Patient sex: M
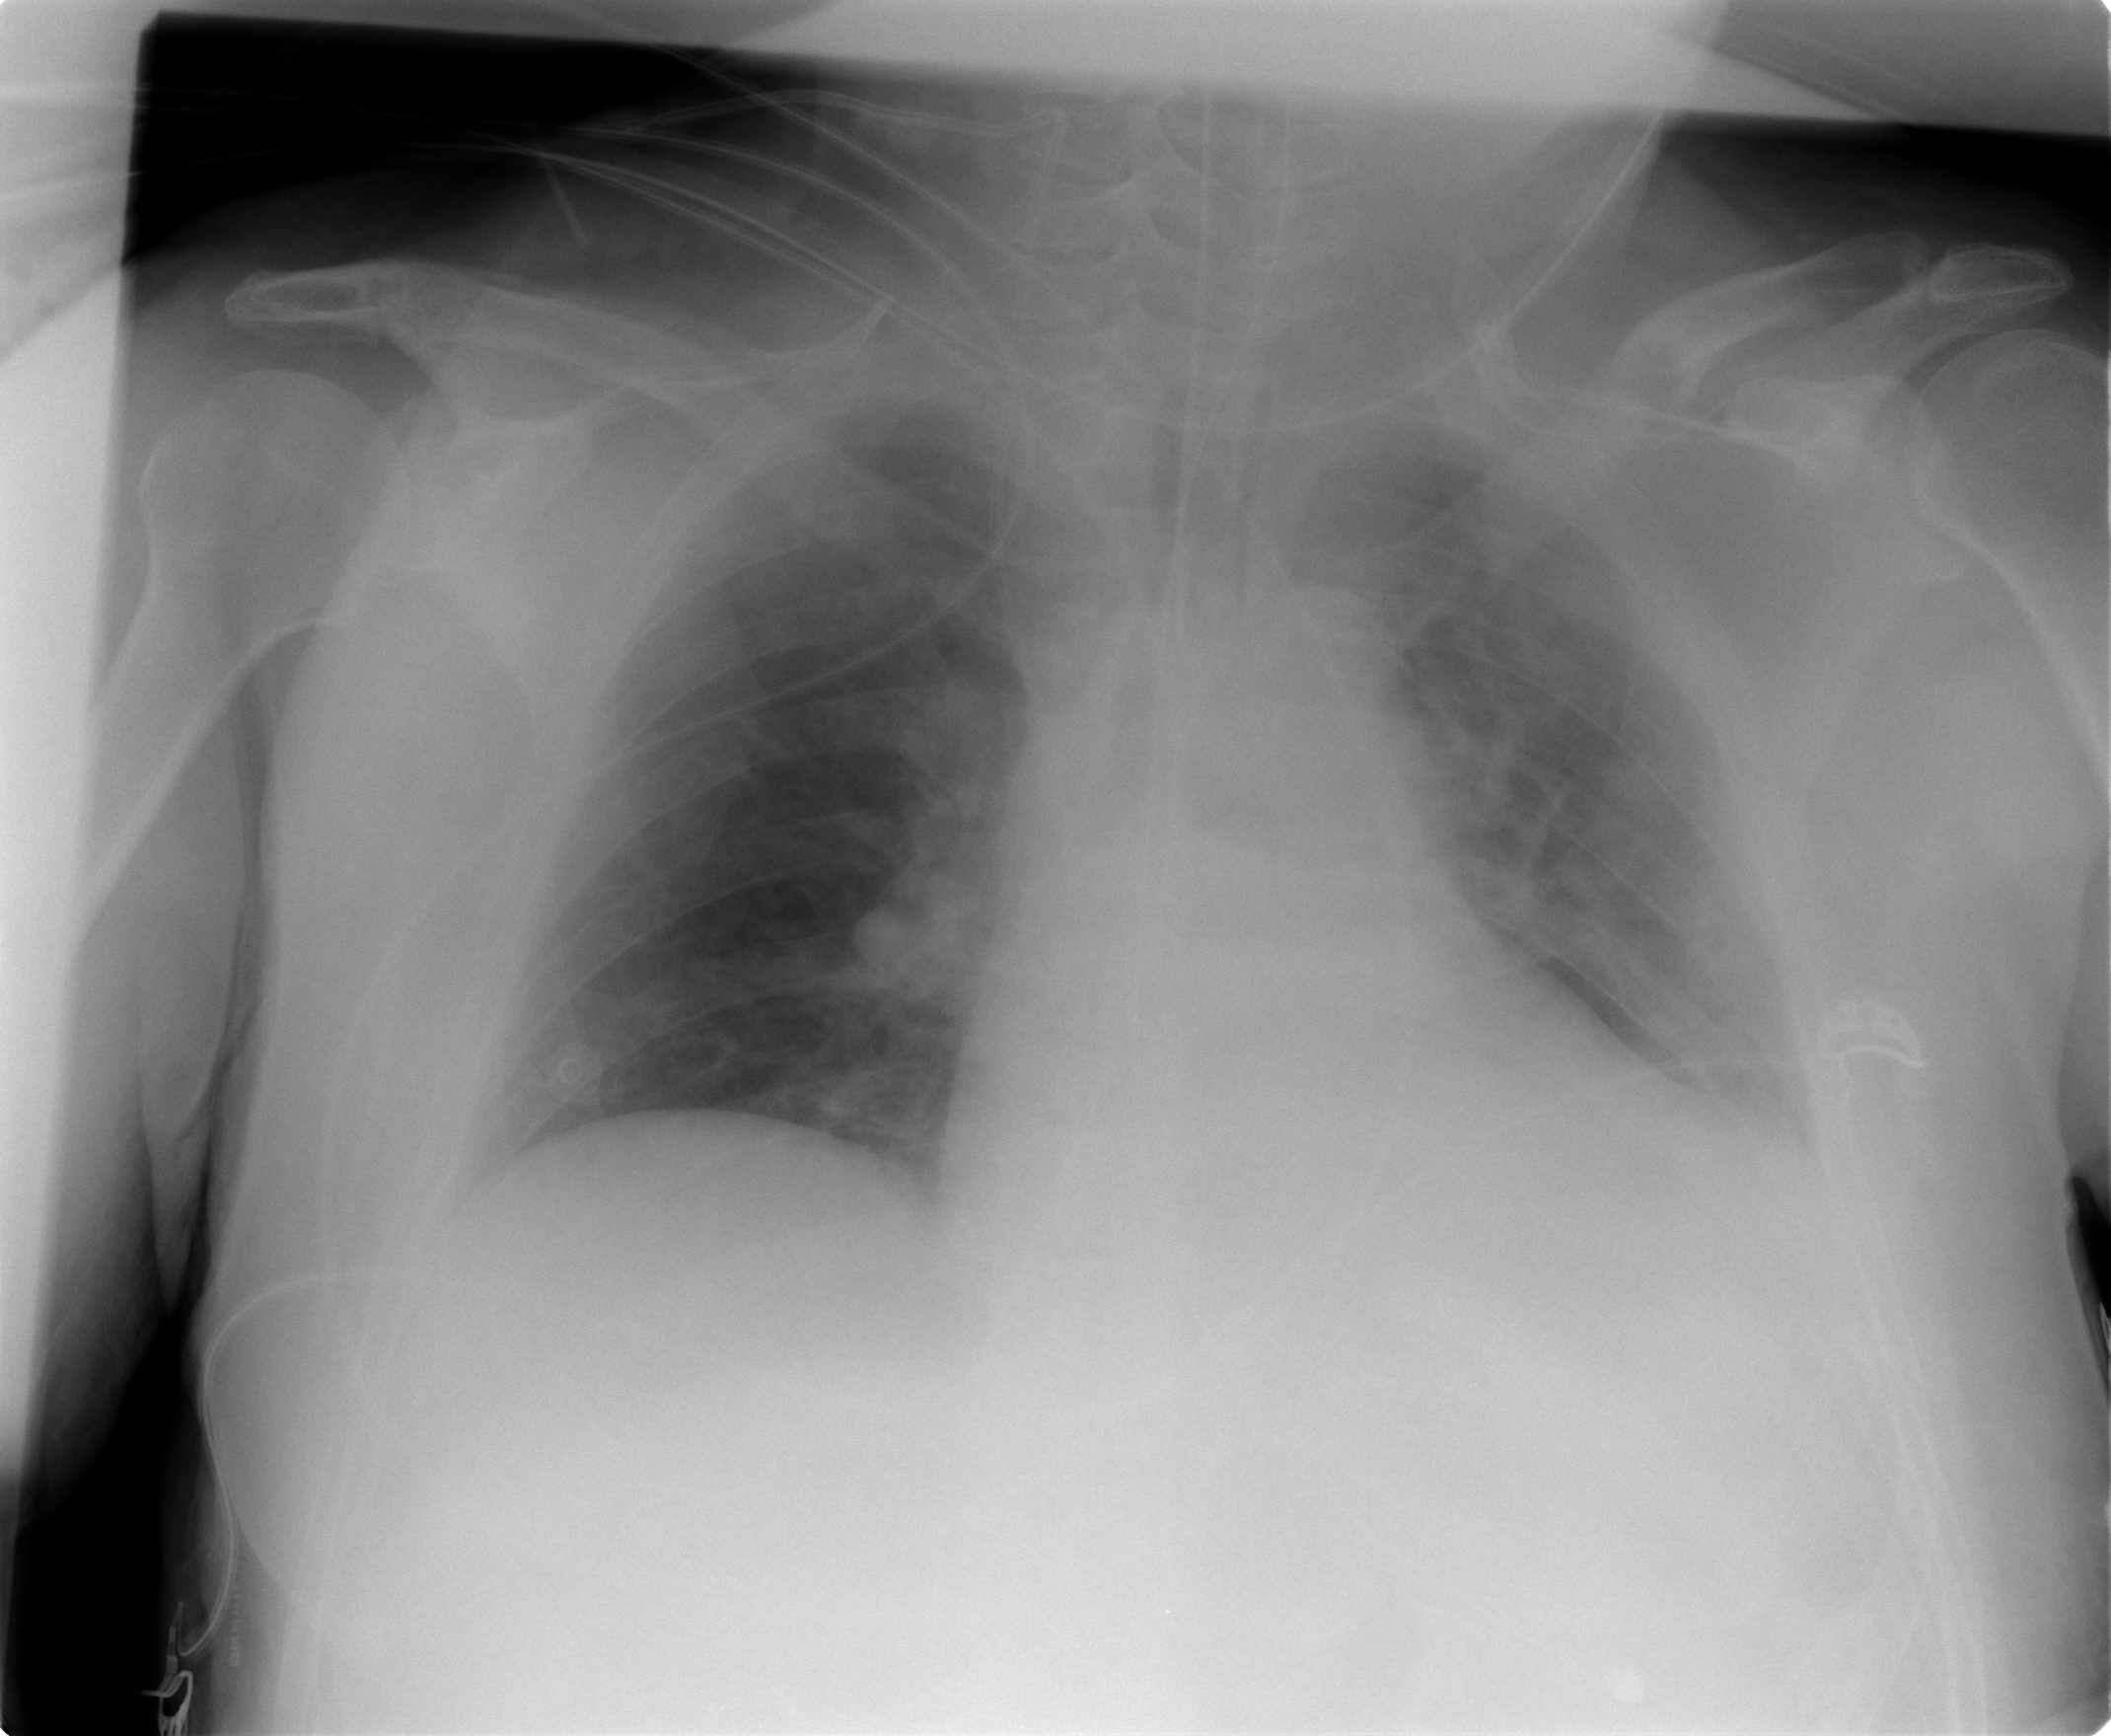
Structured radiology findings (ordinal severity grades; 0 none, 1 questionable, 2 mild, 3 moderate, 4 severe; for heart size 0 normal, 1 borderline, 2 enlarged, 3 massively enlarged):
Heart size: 1
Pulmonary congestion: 0
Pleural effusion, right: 0
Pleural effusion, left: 2
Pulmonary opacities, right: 0
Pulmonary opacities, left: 0
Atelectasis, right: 2
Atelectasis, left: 2